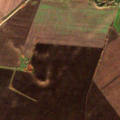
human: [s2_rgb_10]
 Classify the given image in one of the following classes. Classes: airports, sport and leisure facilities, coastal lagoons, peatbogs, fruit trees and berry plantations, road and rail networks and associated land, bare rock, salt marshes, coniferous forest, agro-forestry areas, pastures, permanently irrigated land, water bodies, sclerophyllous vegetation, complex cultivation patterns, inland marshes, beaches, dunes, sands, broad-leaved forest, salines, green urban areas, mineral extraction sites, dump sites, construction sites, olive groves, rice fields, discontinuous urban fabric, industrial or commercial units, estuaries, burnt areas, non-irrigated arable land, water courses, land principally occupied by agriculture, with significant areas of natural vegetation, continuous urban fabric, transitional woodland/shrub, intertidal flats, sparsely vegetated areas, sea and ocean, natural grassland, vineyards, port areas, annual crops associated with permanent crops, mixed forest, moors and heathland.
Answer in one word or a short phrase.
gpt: non-irrigated arable land, fruit trees and berry plantations